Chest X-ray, PA view. Patient: 45 years old, sex F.
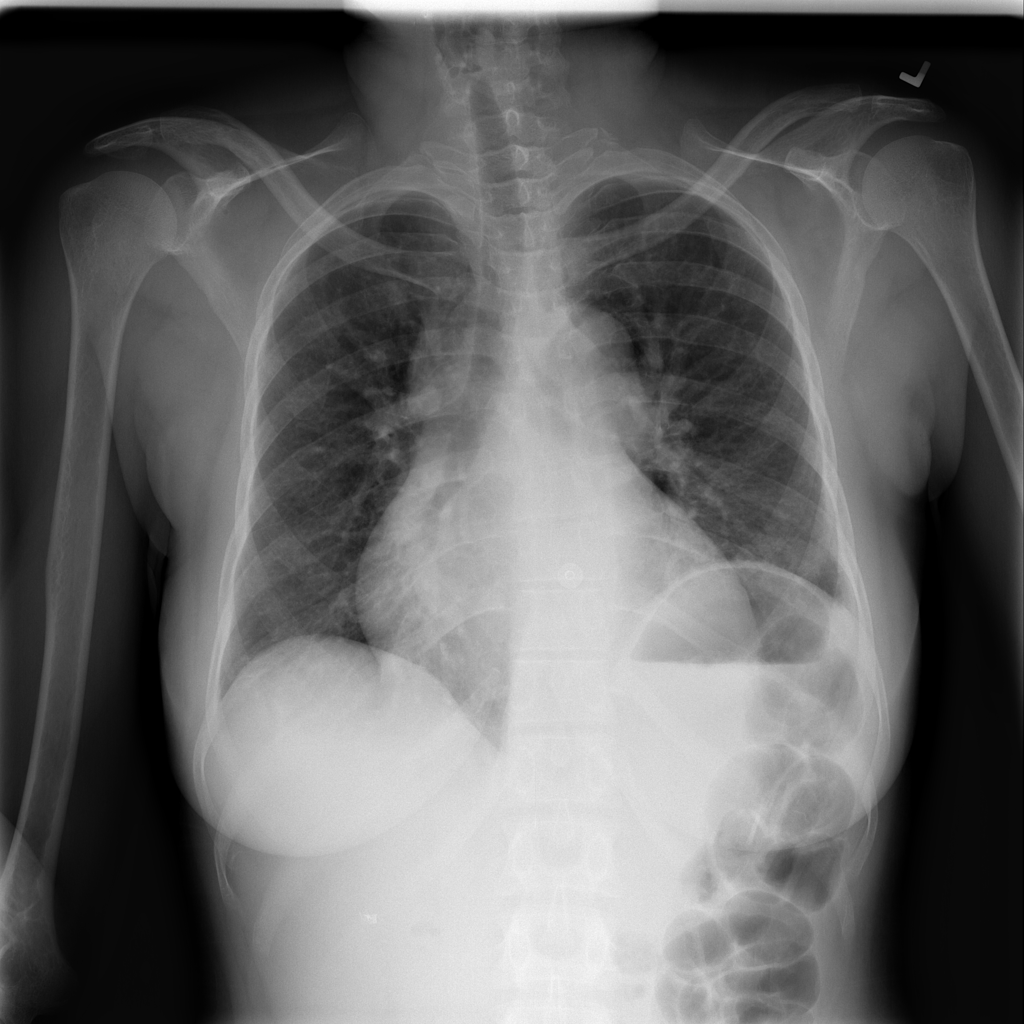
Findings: No Finding